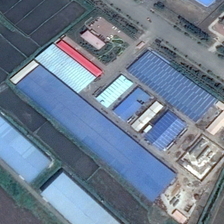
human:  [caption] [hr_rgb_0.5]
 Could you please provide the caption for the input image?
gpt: some buildings and green trees are in an industrial area .

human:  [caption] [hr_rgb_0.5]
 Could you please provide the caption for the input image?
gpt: some buildings and green trees are in an industrial area .

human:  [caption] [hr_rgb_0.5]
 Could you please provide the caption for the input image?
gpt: some buildings and green trees are in an industrial area .

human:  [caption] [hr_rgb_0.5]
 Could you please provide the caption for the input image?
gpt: some buildings and green trees are in an industrial area .

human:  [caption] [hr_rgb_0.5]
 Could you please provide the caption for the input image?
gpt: some buildings and green trees are in an industrial area .